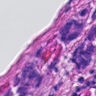
Metastatic tissue present: yes